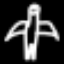
Label: angel